Field crop: maize
Growth stage: 1
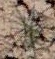
Species: salsola